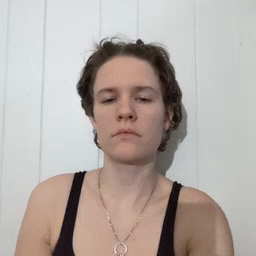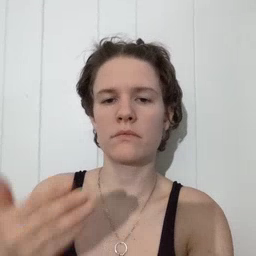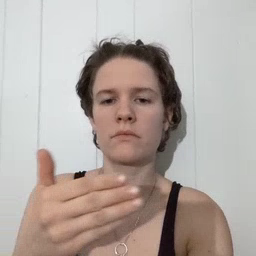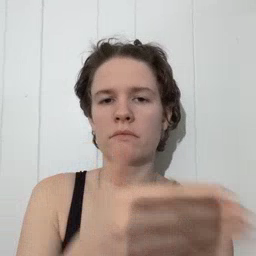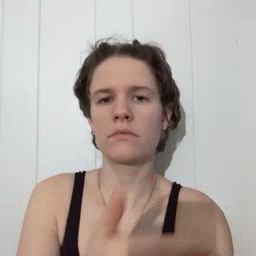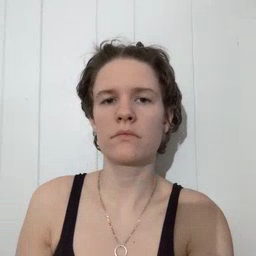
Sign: fish